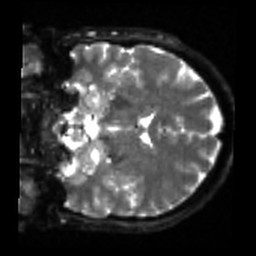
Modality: sbref
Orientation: coronal
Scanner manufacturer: siemens
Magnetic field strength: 3 T
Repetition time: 4 s
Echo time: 0.0594 s